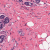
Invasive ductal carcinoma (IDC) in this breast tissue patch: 0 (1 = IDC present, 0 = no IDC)